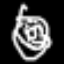
Label: donut